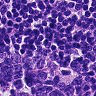
Metastatic tissue present: no